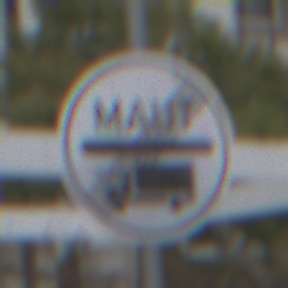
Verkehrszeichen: EndeMautpflicht
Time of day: Midday
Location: Outdoor (Urban)
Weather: Overcast
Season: NotSpecified
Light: Natural